Question: I have the following base class:
'''
class CorsHandler(tornado.web.RequestHandler):
def set_default_headers(self):
super(CorsHandler, self).set_default_headers()
self.set_header('Access-Control-Allow-Origin', self.request.headers.get('Origin', '*'))
self.set_header('Access-Control-Allow-Methods', 'GET, PUT, POST, DELETE, OPTIONS')
self.set_header('Access-Control-Allow-Credentials', 'true')
self.set_header('Access-Control-Allow-Headers', ','.join(
self.request.headers.get('Access-Control-Request-Headers', '').split(',') +
['Content-Type']
))
self.set_header('Content-Type', 'application/json')
def options(self, *args, **kwargs):
pass
'''
And the following handler:
'''
def get(self, resource_id=None, field=None):
try:
if resource_id is None:
response = self.resource.query.filter_by(is_deleted=False).all()
else:
record = self.resource.query.get(int(resource_id))
if field is None:
response = record
else:
response = {field: getattr(record, field)}
self.db.session.commit()
except Exception, e:
self.db.session.rollback()
self.send_error(500, message=e.message)
self.write(response)
'''
Everything's pretty straightforward, except Content-Type is not getting set. Note that any other header is being set properly.

What's going on?
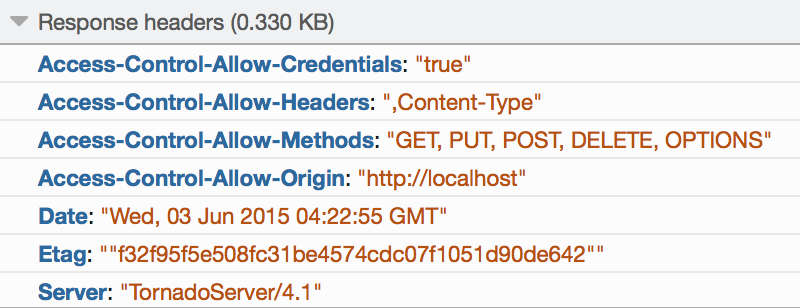
Answer: It seems this is a '304 Not Modified' response. Remember only the first '200 OK' response contains 'Content-Type' header. The following response will neglect this header if you are requesting the same resource.
And beware that you don't actually need to explicitly set the 'Content-Type'. If you look into the source code of Tornado, you will find this in the comment of 'write(self, chunk)':
> If the given chunk is a dictionary, we write it as JSON and set the Content-Type of the response to be 'application/json'. (if you want to send JSON as a different 'Content-Type', call set_header calling write()).